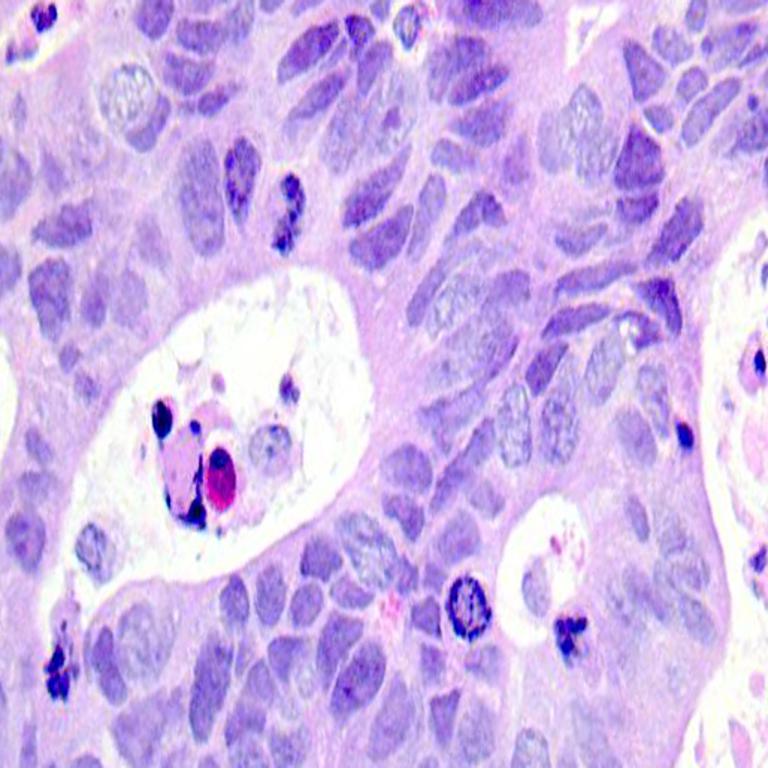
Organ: colon
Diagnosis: adenocarcinomas